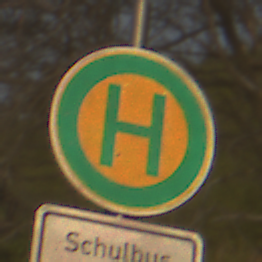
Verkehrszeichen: Haltestelle
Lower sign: ZeitangabenMitBeschraenkungAufWochentage5
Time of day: SunriseSunset
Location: Outdoor (Nature)
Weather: PartlyCloudy
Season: NotSpecified
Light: Natural